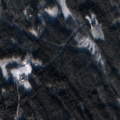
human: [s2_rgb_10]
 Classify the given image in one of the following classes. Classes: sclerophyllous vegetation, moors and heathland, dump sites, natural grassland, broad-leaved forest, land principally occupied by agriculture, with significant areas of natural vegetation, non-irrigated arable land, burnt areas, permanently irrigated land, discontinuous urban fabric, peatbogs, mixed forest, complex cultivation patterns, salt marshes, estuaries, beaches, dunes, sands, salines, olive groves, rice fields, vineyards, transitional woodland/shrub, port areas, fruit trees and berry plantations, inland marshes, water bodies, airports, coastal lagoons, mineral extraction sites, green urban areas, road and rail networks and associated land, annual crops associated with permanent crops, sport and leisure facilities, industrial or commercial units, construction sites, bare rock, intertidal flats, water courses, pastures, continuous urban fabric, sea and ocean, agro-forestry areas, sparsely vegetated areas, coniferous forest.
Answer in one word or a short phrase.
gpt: coniferous forest, mixed forest